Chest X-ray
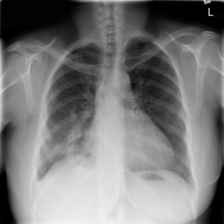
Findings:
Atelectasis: negative
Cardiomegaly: negative
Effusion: negative
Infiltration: negative
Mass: negative
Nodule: negative
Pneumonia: negative
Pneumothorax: negative
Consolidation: negative
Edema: negative
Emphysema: negative
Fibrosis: negative
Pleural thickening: negative
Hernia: negative